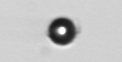
Label: bead